Interaction volume radius: 5 \u00c5
Interaction volume height: 10 \u00c5
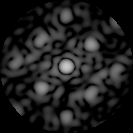
Disorder parameter: 0.4378